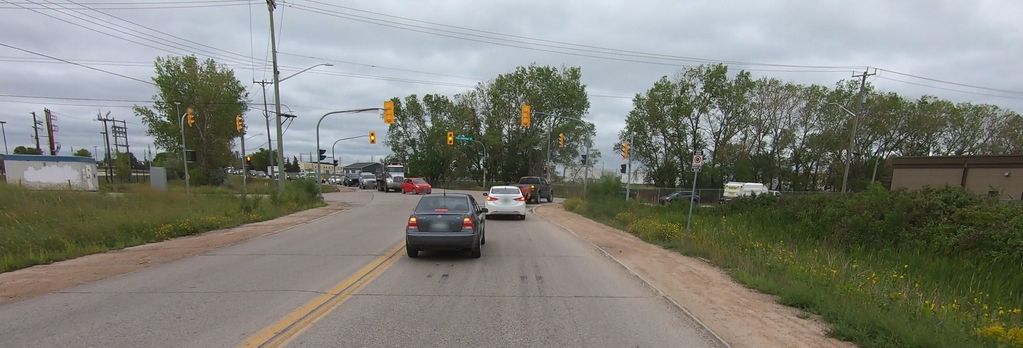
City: winnipeg